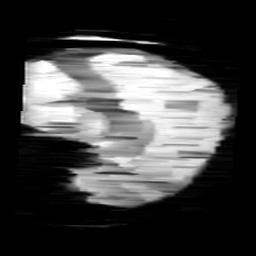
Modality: minIP
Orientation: sagittal
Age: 12
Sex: female
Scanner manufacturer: siemens
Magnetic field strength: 3 T
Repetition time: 0.027 s
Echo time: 0.02 s